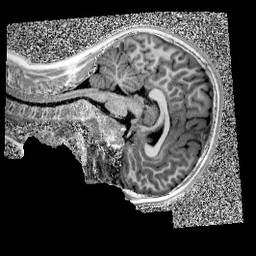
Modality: UNIT1
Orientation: sagittal
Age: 10
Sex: female
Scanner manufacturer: siemens
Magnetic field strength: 3 T
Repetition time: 4 s
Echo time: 0.00299 s